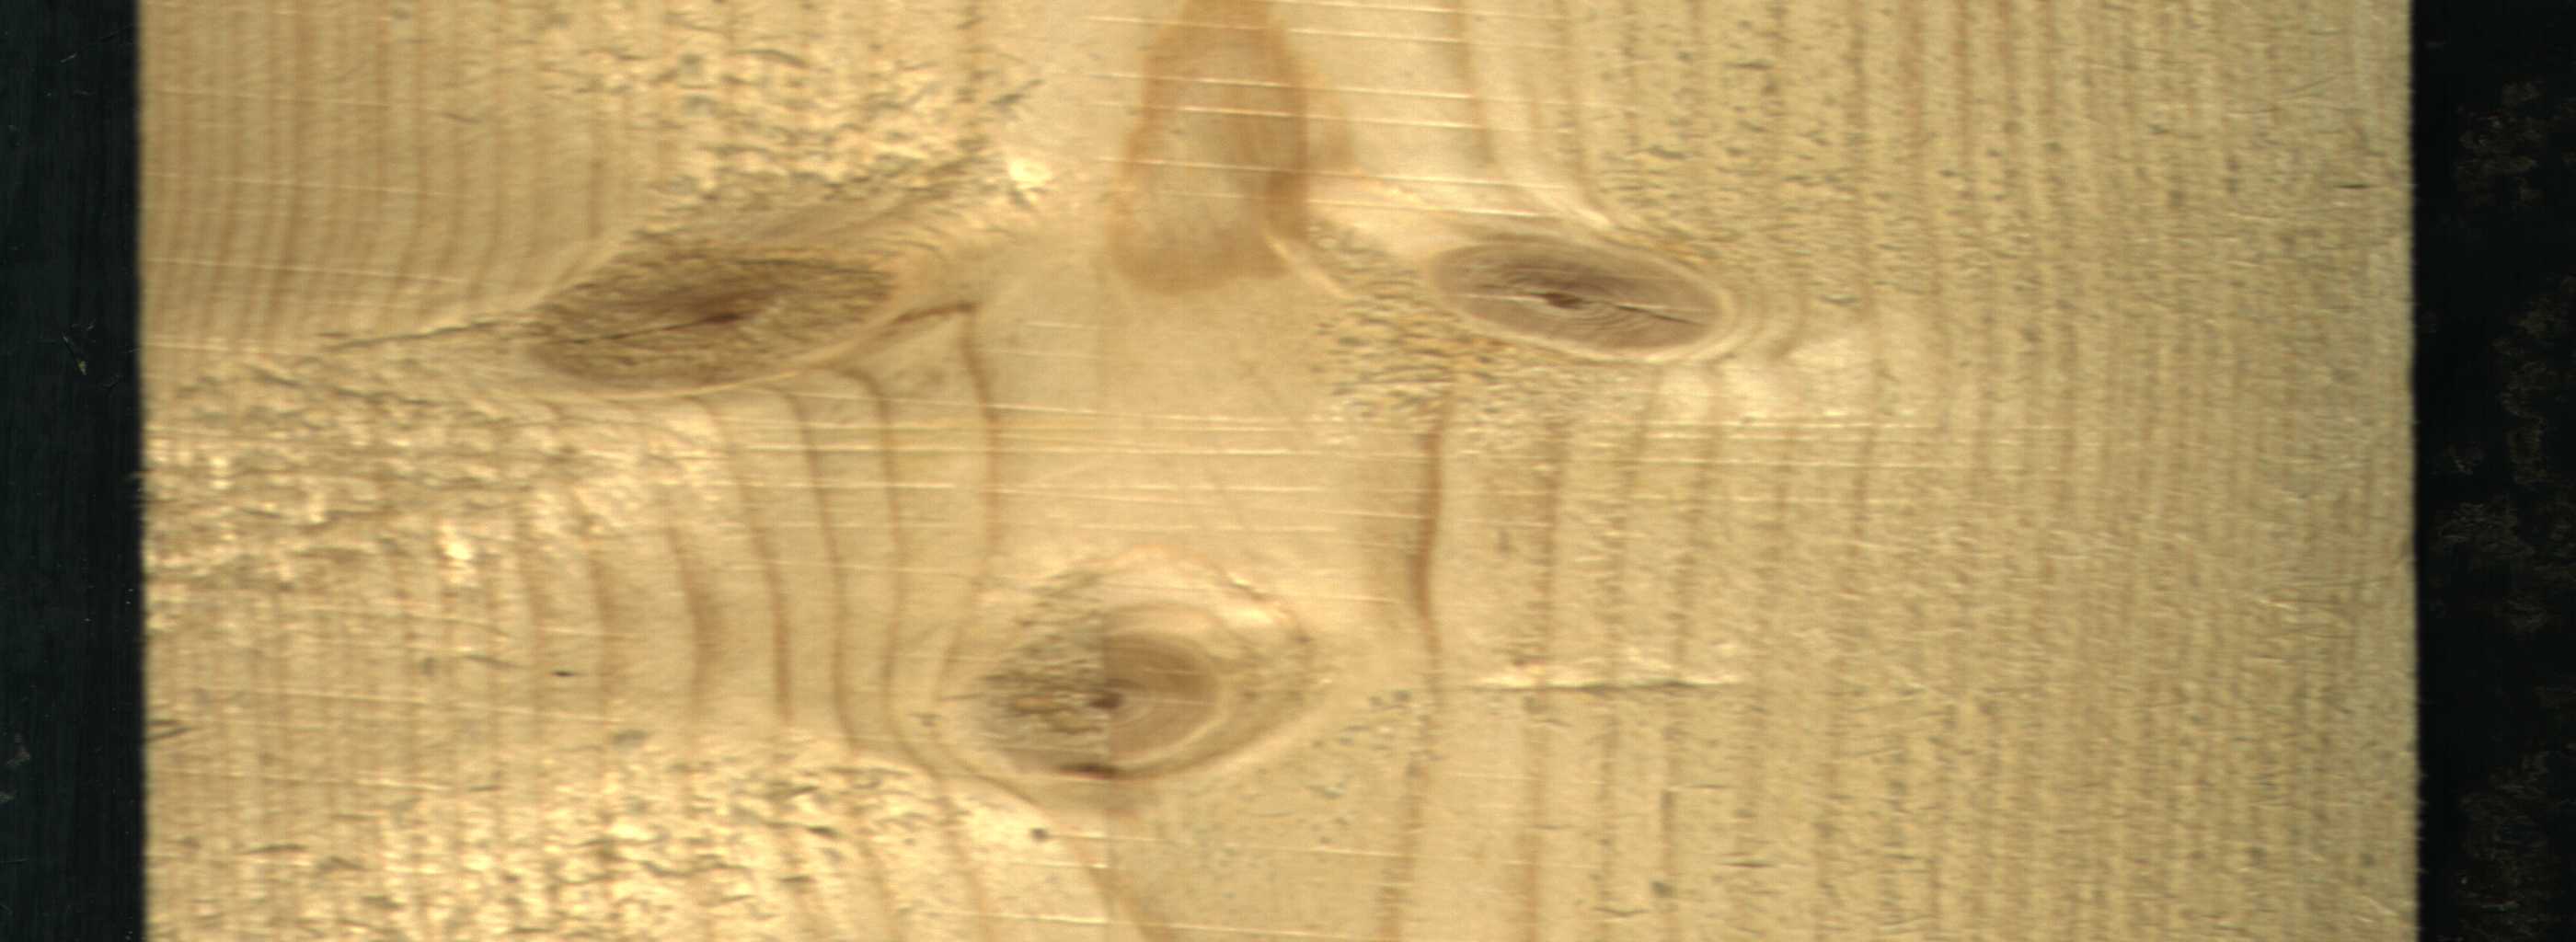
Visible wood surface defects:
Live_Knot
Live_Knot
Live_Knot